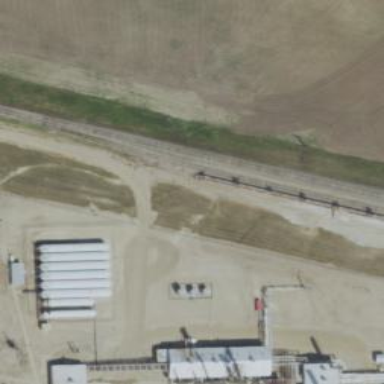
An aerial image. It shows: Single-track railway siding.